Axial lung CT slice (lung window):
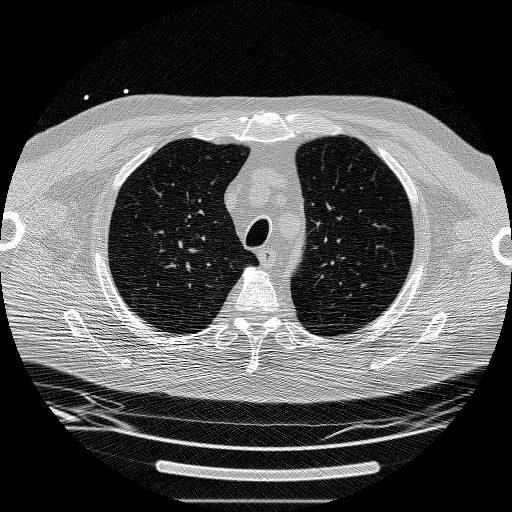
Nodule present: no